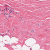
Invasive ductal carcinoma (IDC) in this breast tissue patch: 0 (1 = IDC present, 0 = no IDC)